Question: html
'''
<div id="home_header_minitab">
<img src="topnavi_1.gif" />
<img src="topnavi_2.gif" />
<img src="topnavi_3.gif" />
<img src="topnavi_4.gif" />
</div>
'''
css
'''
#home_header_minitab{
width: 100%;
float: right;
text-align: right;
}
'''
and the result,

If i delete float and text-align, it prints fine. but if i add that two, it shows like that. but the requirement is to locate the images to the right side. :(
If I'm wrong, I'll appreciate if there is a better way to print images straight forward.
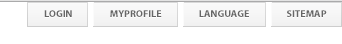
Answer: Unless otherwise specified, whitespace in HTML is usually collapsed into a single space. So in your code there is actually a space between the images.
Now, because 'img' tags are inline elements, they are part of the normal text flow and as such will appear as if they are text elements themselves--separated by a space. That space will be rendered as a normal space with its normal size between the images which is why you see it.
There are usually two ways to solve this without replacing the inline layout by your own (e.g. using floats). The first way is to simply get rid of any whitespace between the elements in HTML. This is the easiest and most effective solution.
The other solution would be to change the font size to zero, so the space actually has no size itself:
'''
#home_header_minitab {
font-size: 0;
}
'''
Note that you need to be careful here in case you want to actually display text, or if you want a fallback to the alternative image titles.